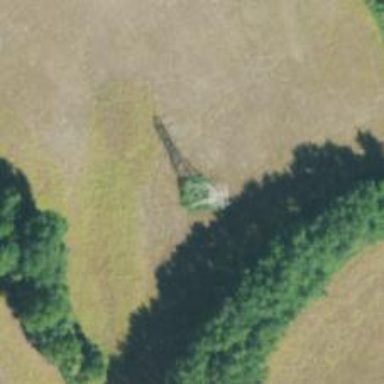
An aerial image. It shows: Lattice structure tower used for power transmission.